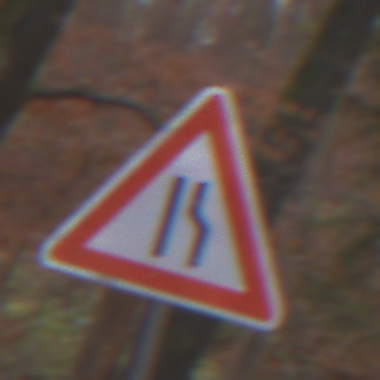
Verkehrszeichen: EinseitigVerengteFahrbahnRechts
Umgebung: Outdoor, Nature
Tageszeit: Midday
Wetter: Overcast
Licht: Natural
Jahreszeit: Autumn
Kontrast: LowContrast